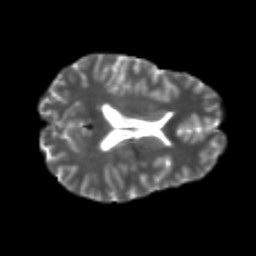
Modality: T2w
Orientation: axial
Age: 24
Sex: male
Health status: healthy
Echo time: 0.074 s